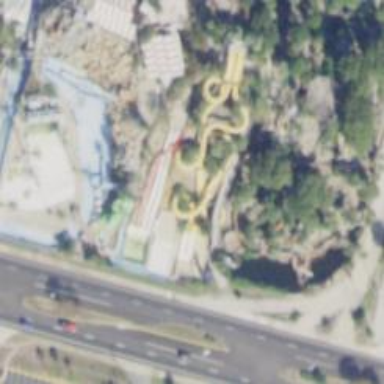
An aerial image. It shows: Water slide attraction.